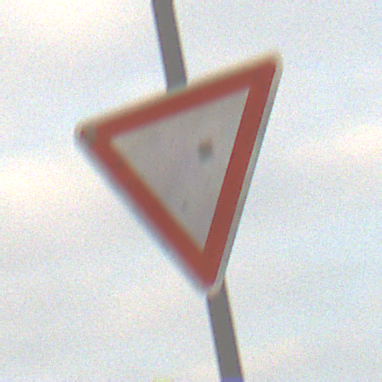
Verkehrszeichen: VorfahrtGewaehren
Umgebung: Outdoor, Suburban
Tageszeit: MorningAfternoon
Wetter: Overcast
Licht: Natural
Jahreszeit: NotSpecified
Kontrast: LowContrast